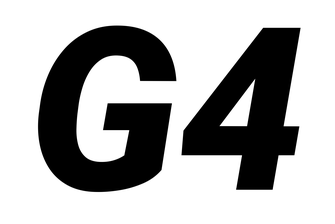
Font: Roboto-Italic_Black_Italic